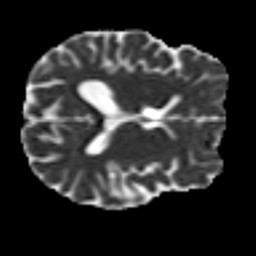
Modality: MD
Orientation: axial
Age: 22
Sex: female
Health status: healthy
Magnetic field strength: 3 T
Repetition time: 8.4 s
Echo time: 0.0926 s